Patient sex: M
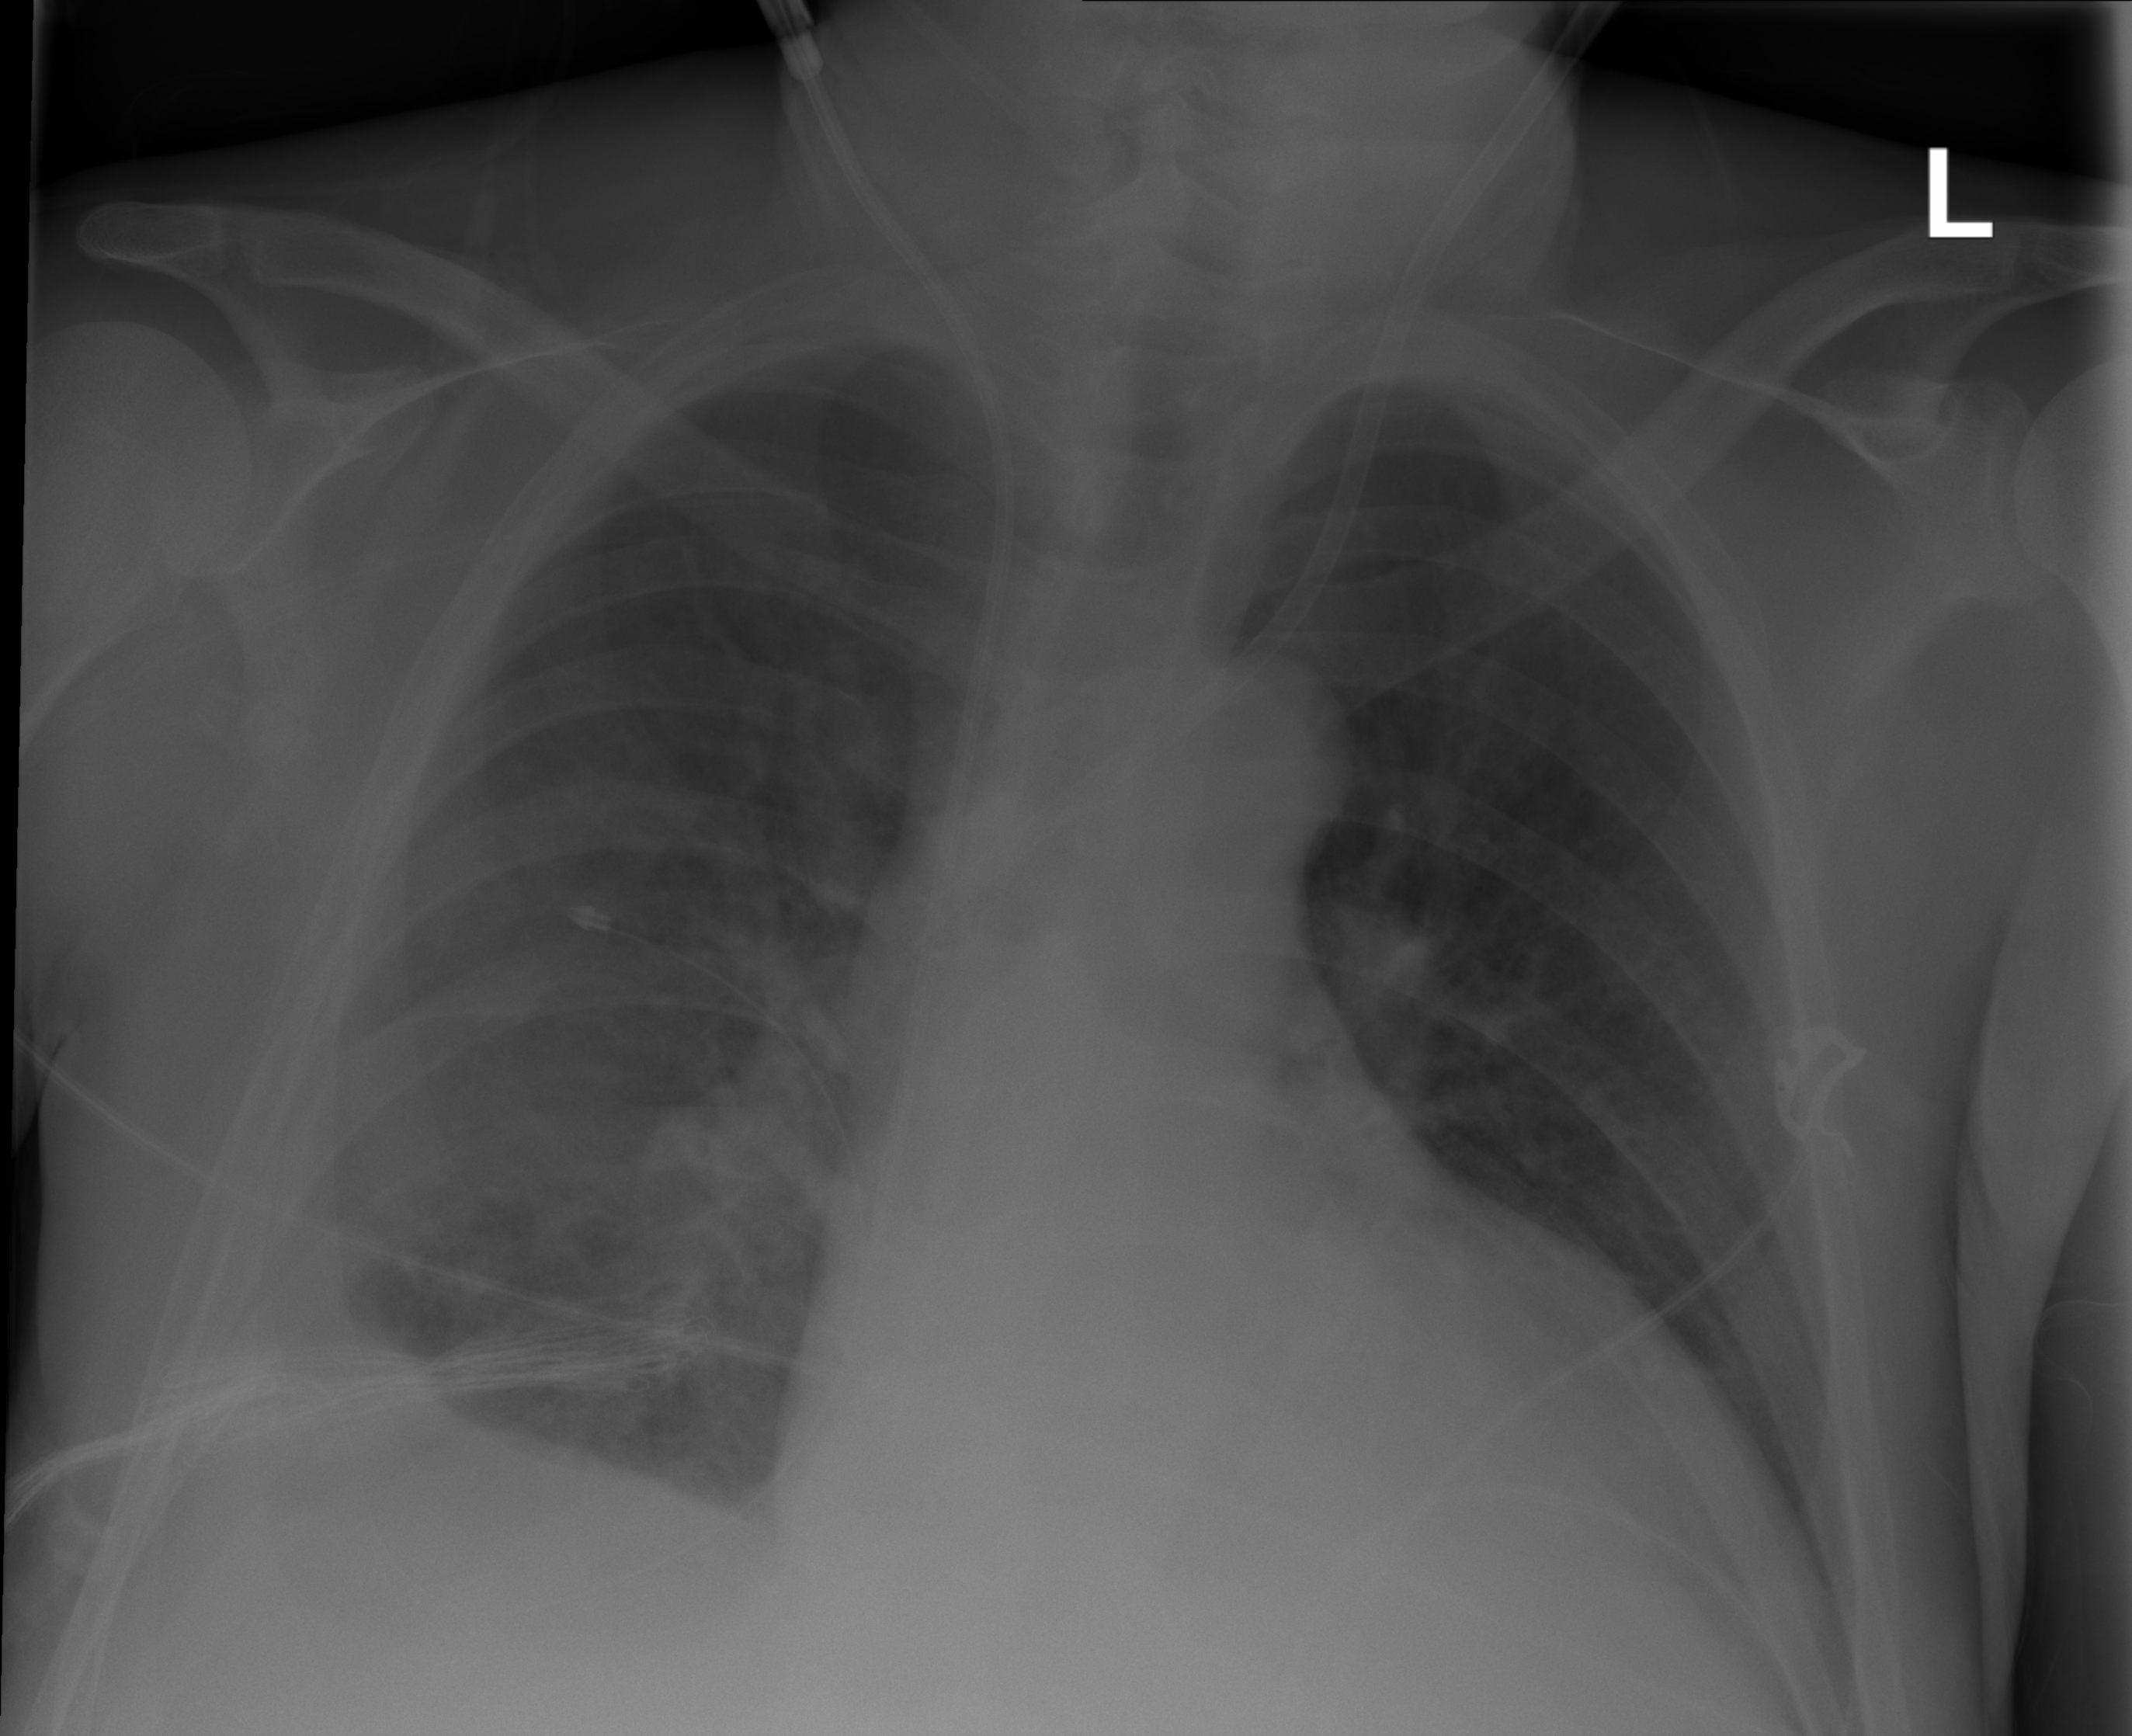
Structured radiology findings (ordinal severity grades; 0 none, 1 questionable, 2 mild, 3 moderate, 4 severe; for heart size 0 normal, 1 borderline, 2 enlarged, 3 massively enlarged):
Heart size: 2
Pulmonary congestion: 2
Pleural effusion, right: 2
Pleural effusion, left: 0
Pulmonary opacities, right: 2
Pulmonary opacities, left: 0
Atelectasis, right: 2
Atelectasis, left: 0